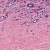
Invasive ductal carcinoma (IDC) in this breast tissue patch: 0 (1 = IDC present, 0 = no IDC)